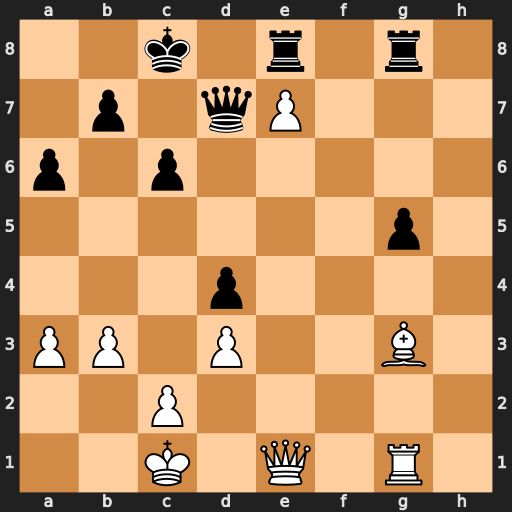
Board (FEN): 2k1r1r1/1p1qP3/p1p5/6p1/3p4/PP1P2B1/2P5/2K1Q1R1
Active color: w
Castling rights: -
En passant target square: -
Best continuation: Qe5 Qxe7 Qb8+